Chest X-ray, AP view. Patient: 58 years old, sex F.
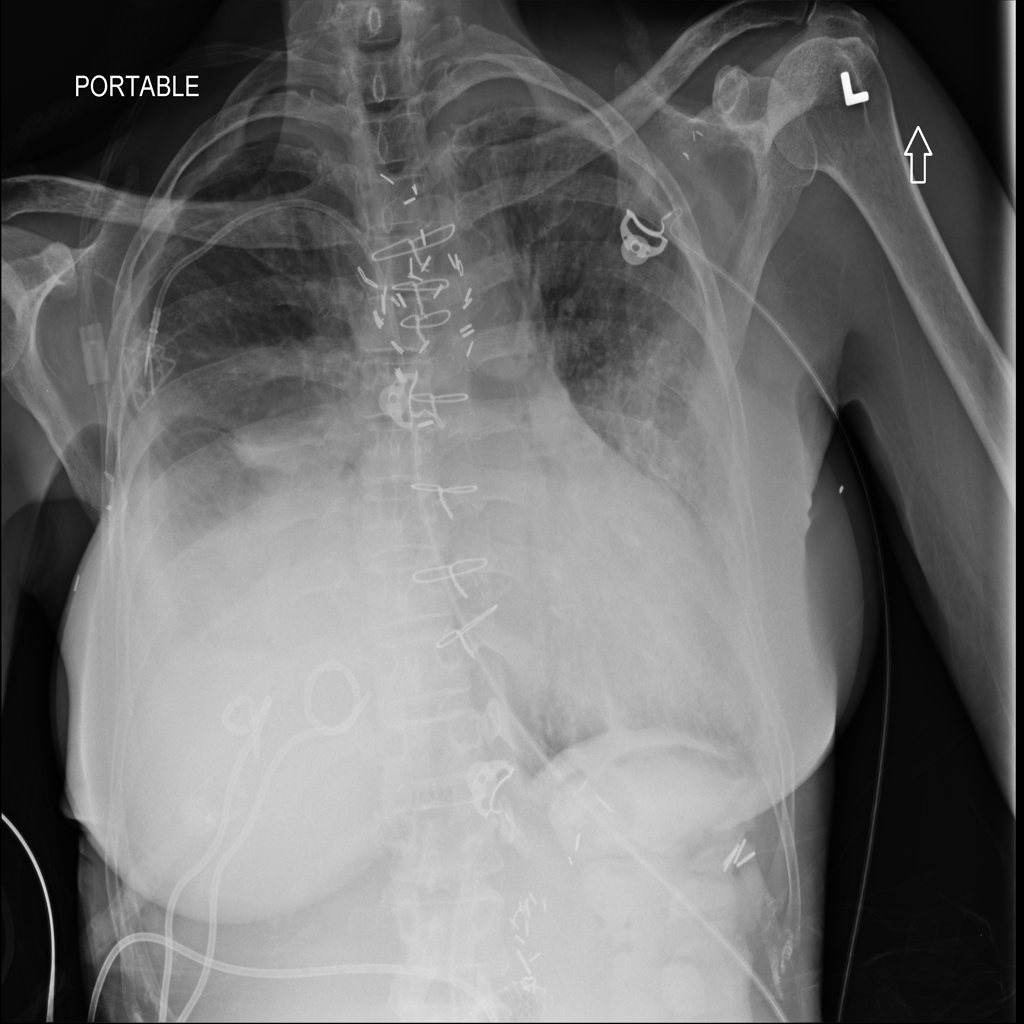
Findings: No Finding